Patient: sex F, age 35
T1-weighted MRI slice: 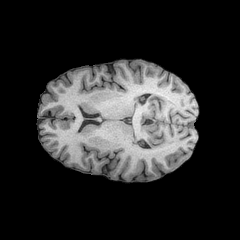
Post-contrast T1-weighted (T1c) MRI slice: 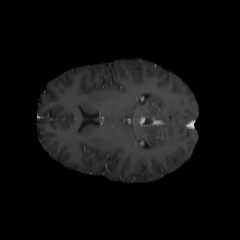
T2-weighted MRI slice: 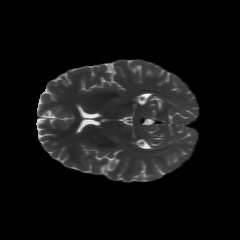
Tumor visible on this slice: no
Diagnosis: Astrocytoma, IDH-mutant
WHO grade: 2